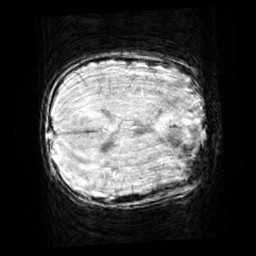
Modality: SWI
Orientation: axial
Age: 10
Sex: female
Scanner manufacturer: siemens
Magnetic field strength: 3 T
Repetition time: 0.027 s
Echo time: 0.02 s